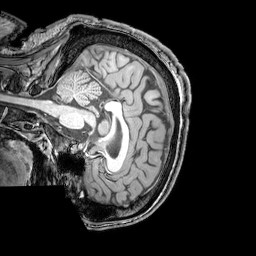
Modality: T1w
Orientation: sagittal
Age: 26
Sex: male
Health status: healthy
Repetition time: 0.081 s
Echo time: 0.037 s